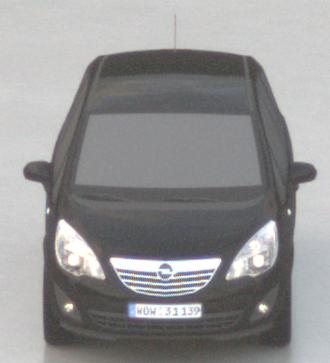
Make: Opel
Model: Meriva 1.4
Detailed model: Meriva (B)
Model produced from: 2010/05
Model produced until: 2013/11
Doors: 5
Color: black
Road condition: wet road
Daytime: sunrise or sunset
Contrast: low contrast